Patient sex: M
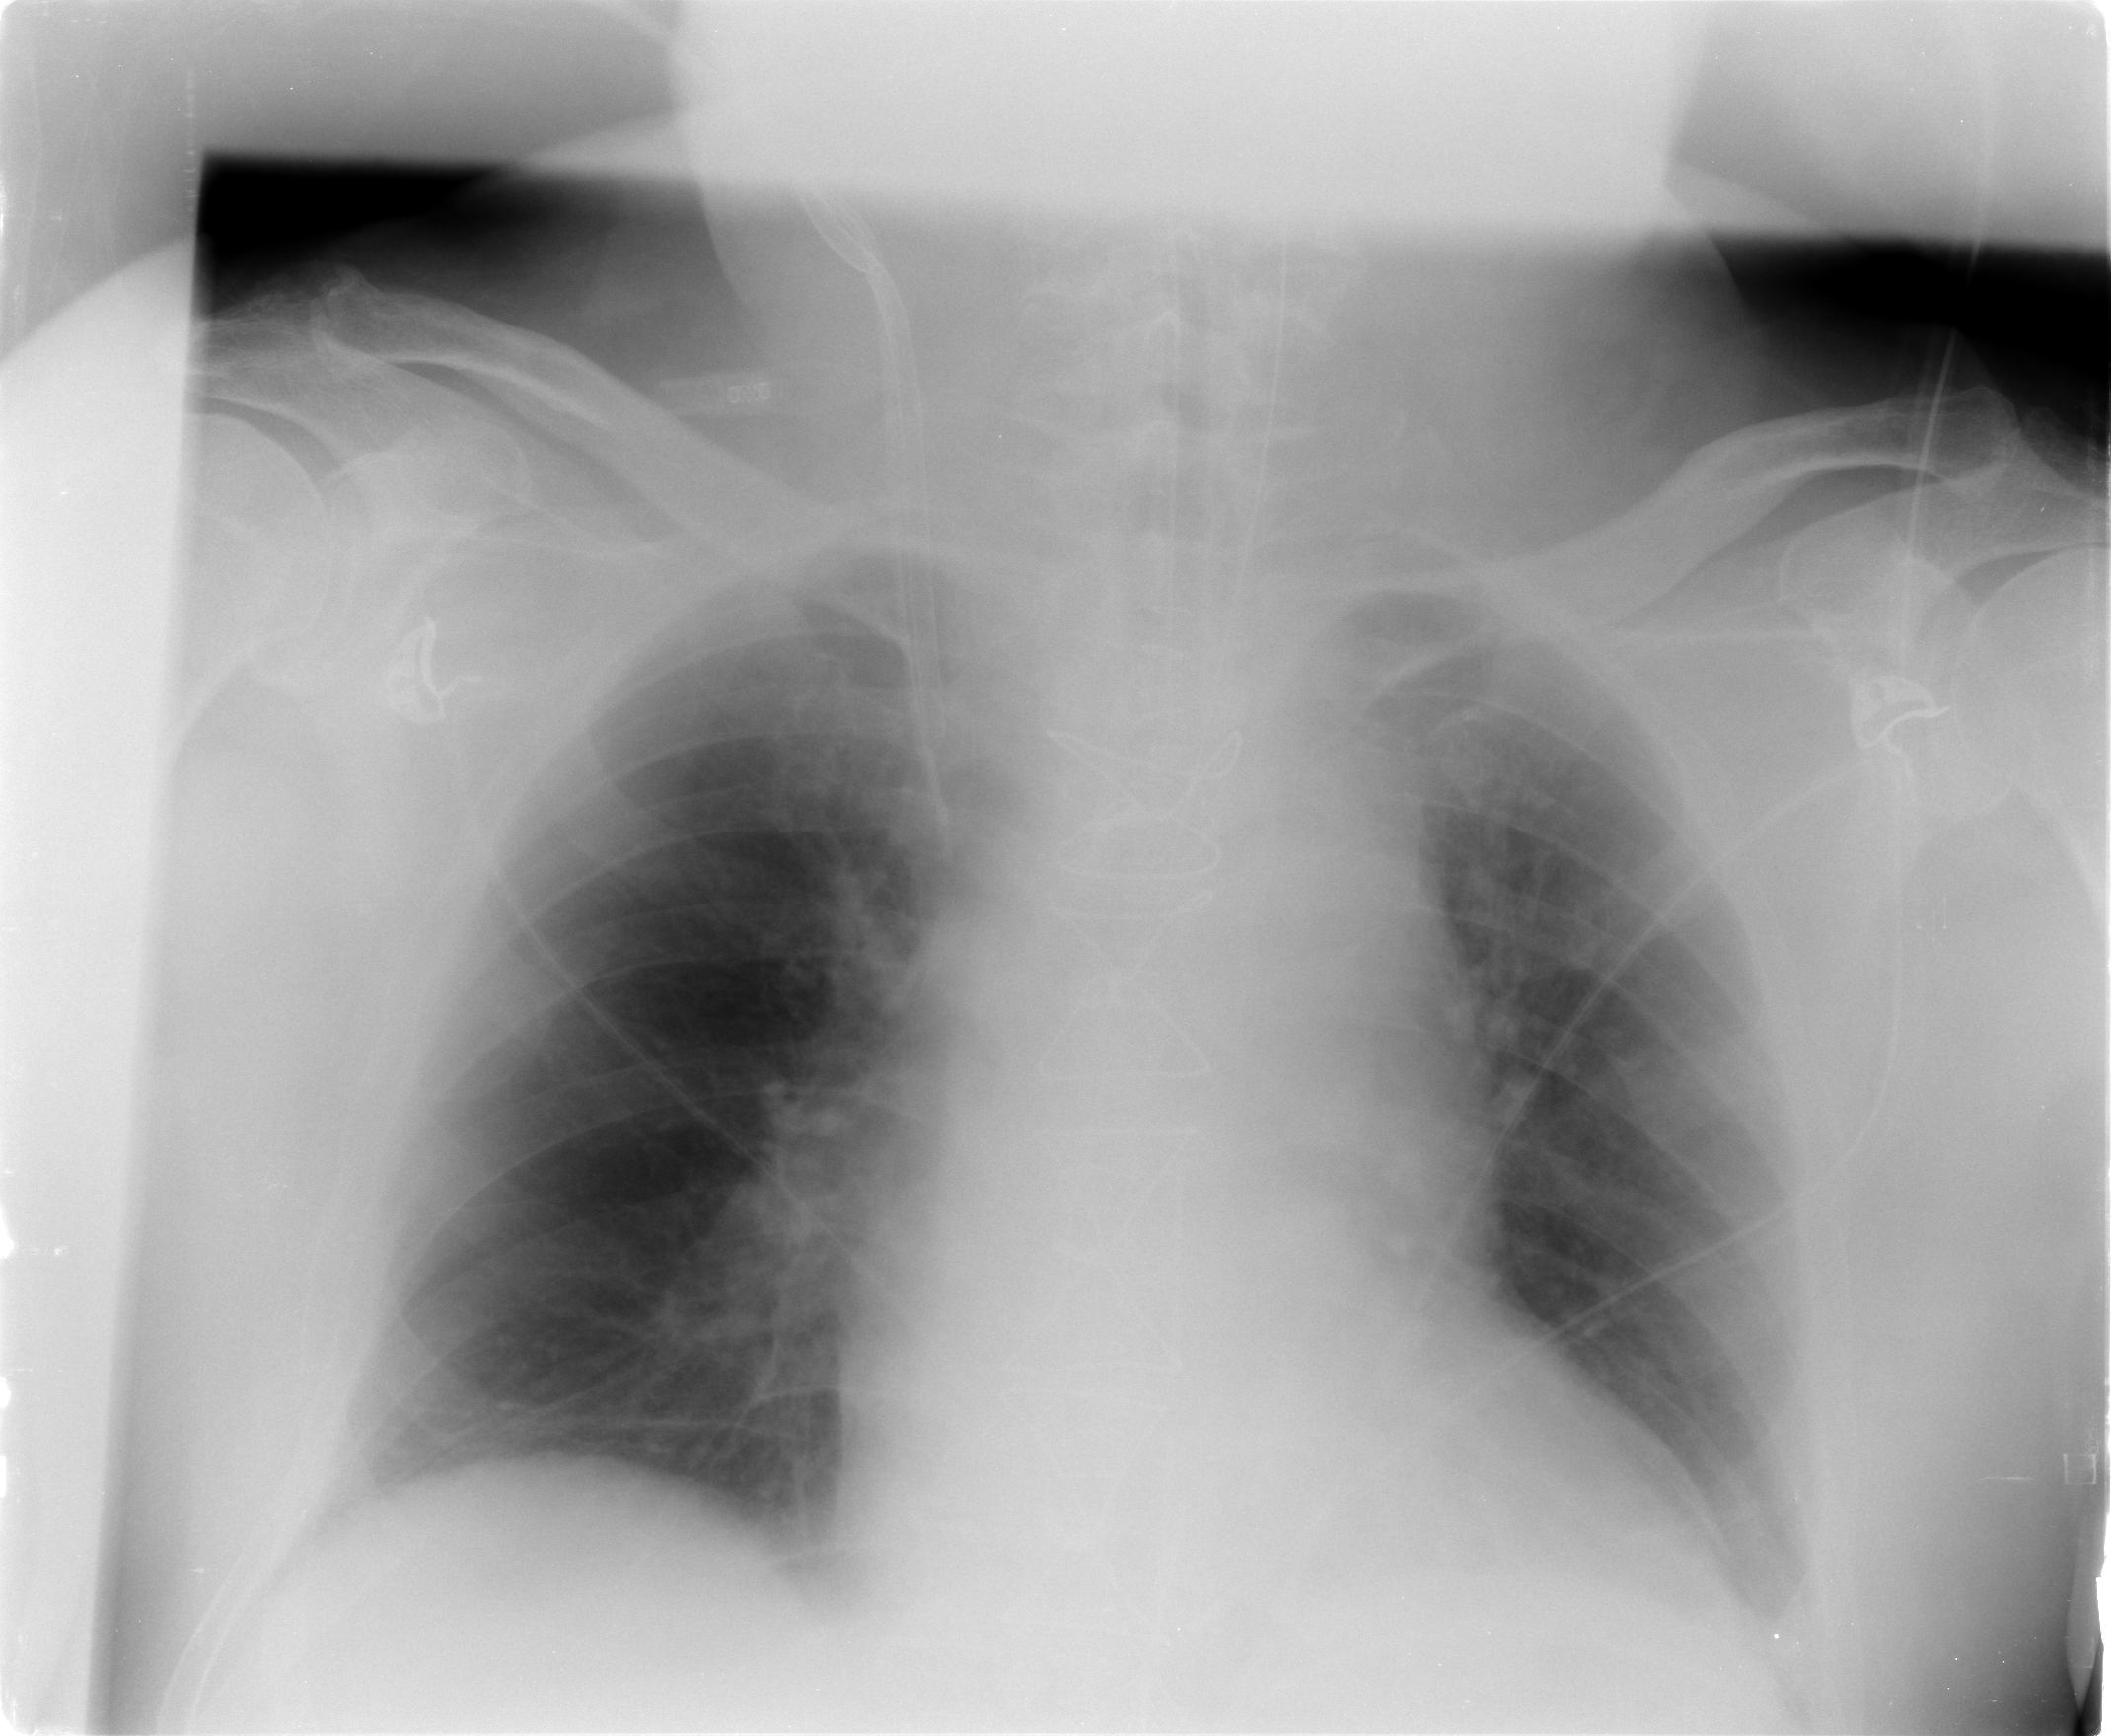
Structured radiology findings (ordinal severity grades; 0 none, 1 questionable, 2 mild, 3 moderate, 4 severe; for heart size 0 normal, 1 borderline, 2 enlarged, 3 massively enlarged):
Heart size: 0
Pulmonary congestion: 0
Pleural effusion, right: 0
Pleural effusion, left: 2
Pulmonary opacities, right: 0
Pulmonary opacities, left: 0
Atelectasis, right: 0
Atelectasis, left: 0